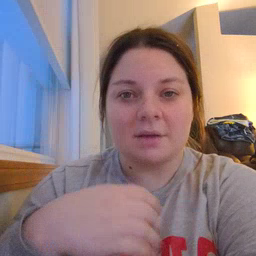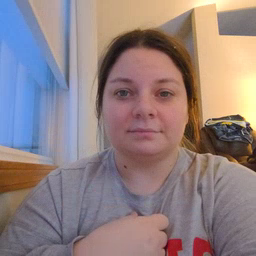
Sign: fireman